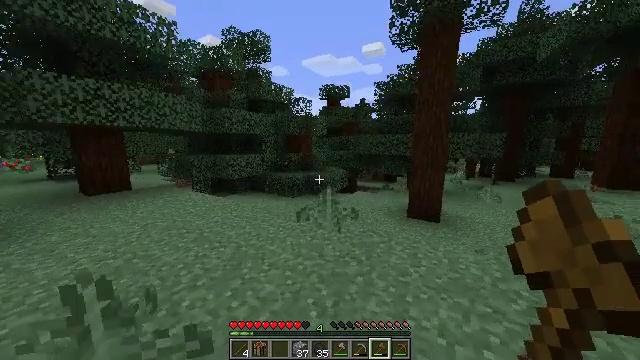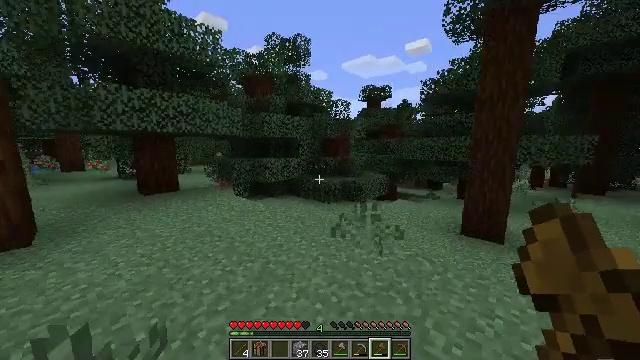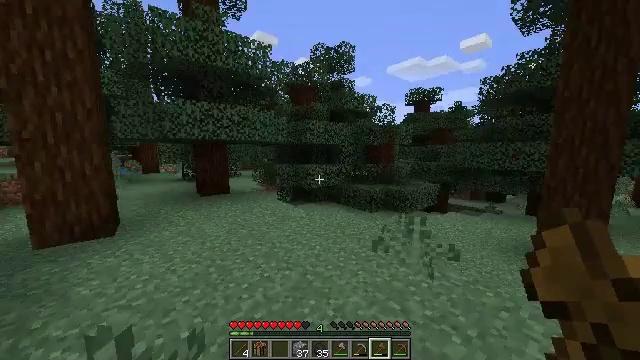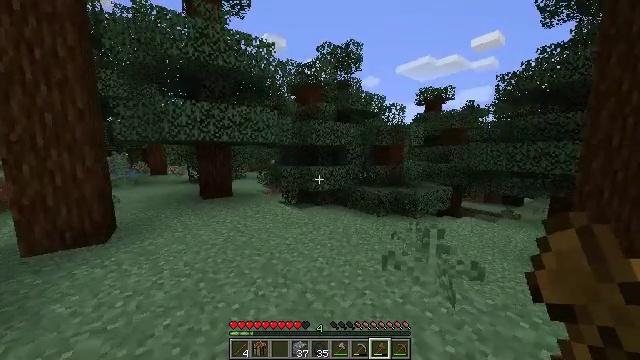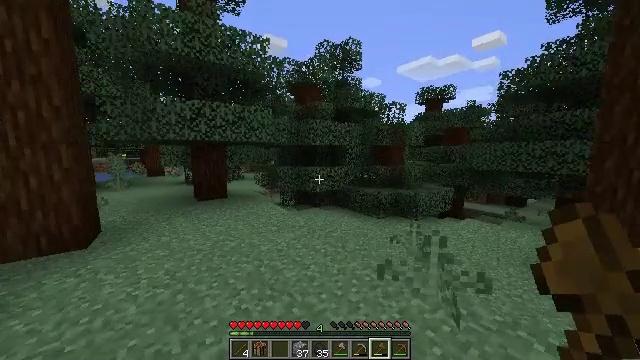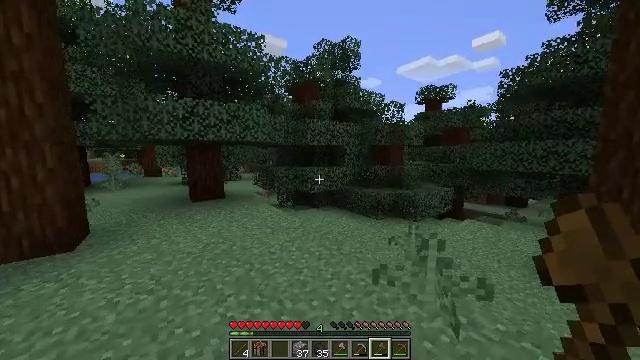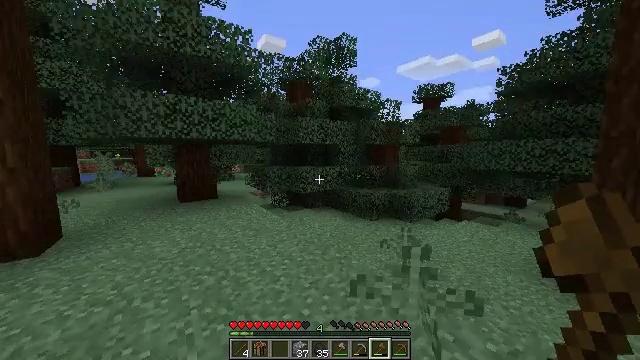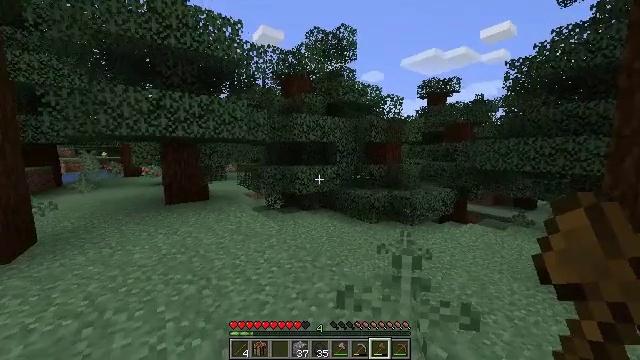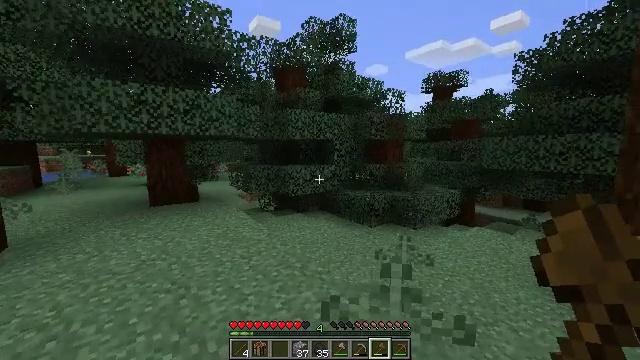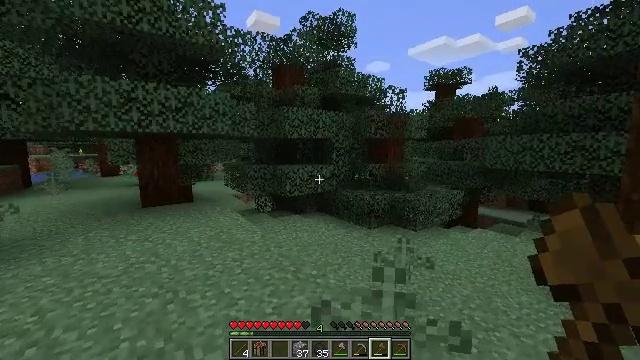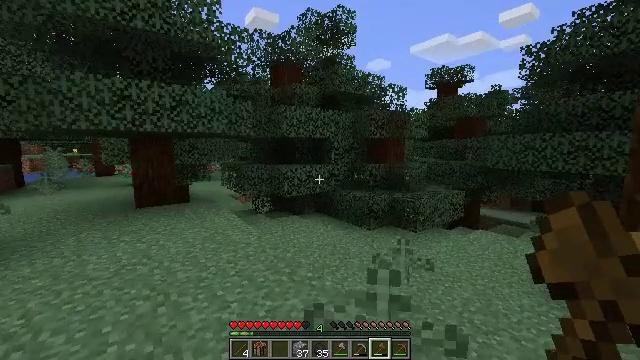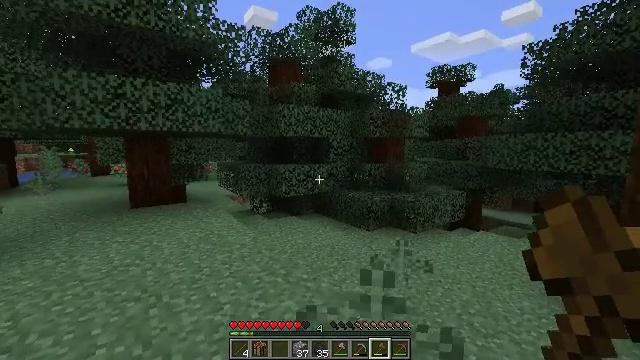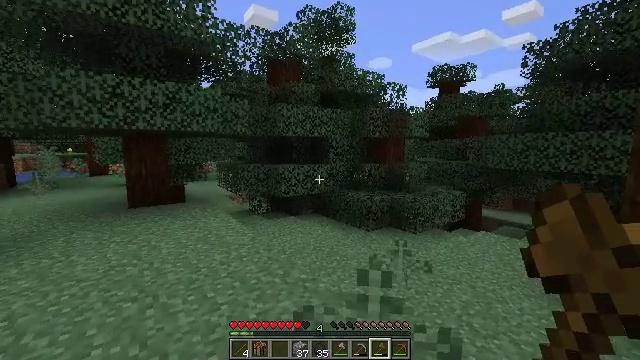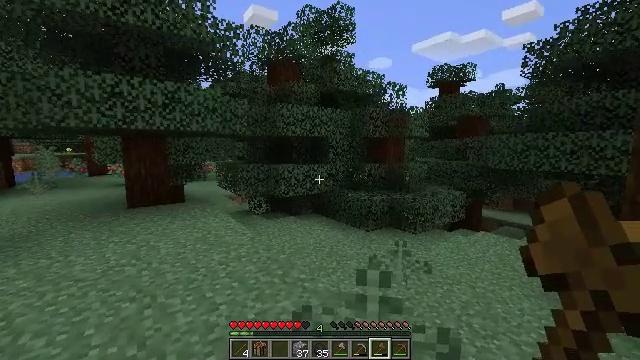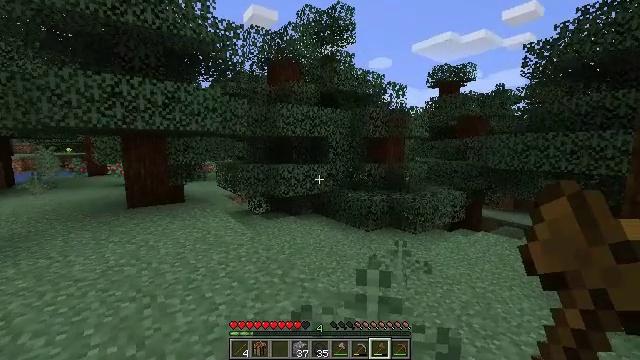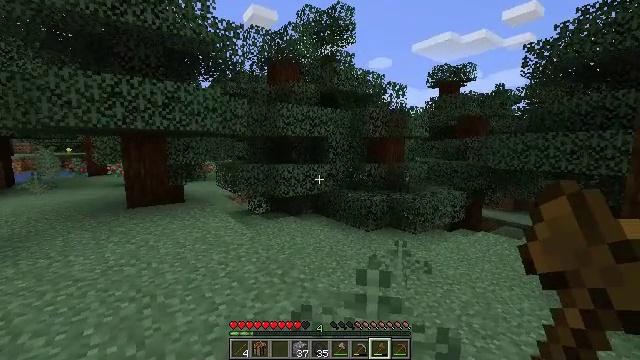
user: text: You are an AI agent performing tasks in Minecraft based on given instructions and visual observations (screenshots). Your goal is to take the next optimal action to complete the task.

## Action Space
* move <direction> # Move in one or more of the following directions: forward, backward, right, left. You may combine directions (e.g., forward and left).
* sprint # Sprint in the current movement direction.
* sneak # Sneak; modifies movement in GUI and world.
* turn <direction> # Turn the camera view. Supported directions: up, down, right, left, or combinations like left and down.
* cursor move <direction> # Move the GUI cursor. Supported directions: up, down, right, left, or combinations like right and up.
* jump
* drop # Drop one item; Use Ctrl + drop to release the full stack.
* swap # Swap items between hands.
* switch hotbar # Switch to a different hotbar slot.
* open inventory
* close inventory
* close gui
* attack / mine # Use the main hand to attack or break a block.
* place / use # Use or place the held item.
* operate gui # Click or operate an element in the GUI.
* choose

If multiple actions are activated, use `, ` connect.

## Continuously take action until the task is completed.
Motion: motion action
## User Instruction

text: Harvest the large fern for decoration.
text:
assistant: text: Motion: move forward, turn left
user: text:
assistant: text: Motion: move forward, turn left and up
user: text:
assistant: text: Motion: move forward and move right, turn left
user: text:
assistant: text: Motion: move forward and move right
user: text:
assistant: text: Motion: move forward and move right
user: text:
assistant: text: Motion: move right
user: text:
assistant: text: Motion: move right
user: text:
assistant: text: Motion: no_op
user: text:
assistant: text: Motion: no_op
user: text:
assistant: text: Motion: no_op
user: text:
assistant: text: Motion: no_op
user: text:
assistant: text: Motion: no_op
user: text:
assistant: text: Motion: no_op
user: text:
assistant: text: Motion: no_op
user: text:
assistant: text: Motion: no_op
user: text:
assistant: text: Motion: no_op
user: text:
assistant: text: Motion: no_op
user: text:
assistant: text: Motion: no_op
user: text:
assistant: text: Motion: turn right
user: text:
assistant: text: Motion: turn right and down
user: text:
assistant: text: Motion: turn right
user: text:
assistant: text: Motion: move forward
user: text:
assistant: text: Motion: move forward
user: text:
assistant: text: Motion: move forward
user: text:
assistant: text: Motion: no_op
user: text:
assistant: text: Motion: move forward, turn right
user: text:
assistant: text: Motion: move forward, turn right
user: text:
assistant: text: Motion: move forward, turn right
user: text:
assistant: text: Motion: move forward
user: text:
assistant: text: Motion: move forward